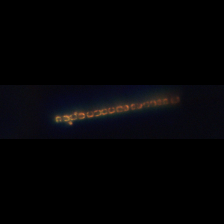
Taxon: Skeletonema
Group: Diatoms